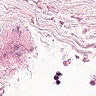
Metastatic tissue present: no